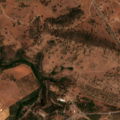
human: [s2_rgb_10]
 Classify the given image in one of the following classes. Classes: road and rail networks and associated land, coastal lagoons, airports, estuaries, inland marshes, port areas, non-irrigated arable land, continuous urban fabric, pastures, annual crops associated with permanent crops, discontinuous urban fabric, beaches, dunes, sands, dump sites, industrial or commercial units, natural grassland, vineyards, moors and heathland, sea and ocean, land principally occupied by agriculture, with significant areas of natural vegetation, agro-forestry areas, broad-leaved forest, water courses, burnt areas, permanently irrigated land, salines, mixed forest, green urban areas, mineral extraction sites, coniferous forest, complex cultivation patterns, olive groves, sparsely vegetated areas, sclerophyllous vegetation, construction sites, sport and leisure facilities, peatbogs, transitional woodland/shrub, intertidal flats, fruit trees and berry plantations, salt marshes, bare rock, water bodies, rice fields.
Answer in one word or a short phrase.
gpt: non-irrigated arable land, agro-forestry areas, mixed forest, water bodies